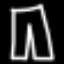
Label: pants